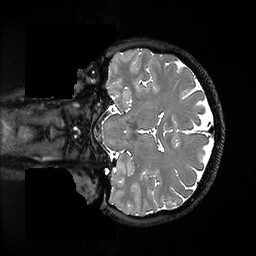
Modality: T2w
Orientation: coronal
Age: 29
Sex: female
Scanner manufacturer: ge
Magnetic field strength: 3 T
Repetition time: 3.202 s
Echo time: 0.0669 s